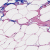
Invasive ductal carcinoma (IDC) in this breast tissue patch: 0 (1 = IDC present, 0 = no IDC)